Question: When you use the hist function like this:
'''
[h x] = hist(data, 1000)
'''
works just fine as long as data is longer than one 'length(data) > 1'.
But if it is '= 1' then it will do this:

Where the data spreads itself over -500 to 500. Is there a way to stop it doing this?
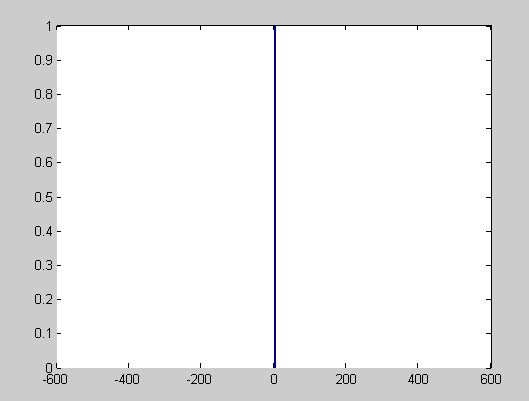
Answer: The form of the function that you're using ('hist(data,1000)') means that 1000 bins are generated, and MATLAB is defaulting to sizing them with a width of 1 because it has no information about the range of the data (a single value doesn't have a meaningful range). Here's a blurb from the <URL>:
> n = hist(Y,nbins) where nbins is a scalar, uses nbins number of bins.
There are a few options that could make it "better" (in quotes, because nobody but you knows what you want):
1) You could use a different form of the function to specify where the bins should be:
> n = hist(Y,x) where x is a vector, returns the distribution of Y among
length(x) bins with centers specified by x. For example, if x is a
5-element vector, hist distributes the elements of Y into five bins
centered on the x-axis at the elements in x, none of which can be
complex. Note: use histc if it is more natural to specify bin edges
instead of centers.
2) You could limit the number of bins to the number of elements in the data vector, if less than some minimum value:
'''
hist(data, min(1000, numel(data)))
'''
3) You could check for special cases (like N=1) - you mention that this is not desirable, but using a script/function this isn't a hardship at all, so you may have to clarify why this isn't acceptable.
4) You could scale the x-axis appropriately after plotting (similar to @Parag's answer)